Question: I'm trying to create a simple table with iTextSharp, so with C#. The goal is a table like this one:

The problem is that if I apply the rowspan as 2 on cell A, iTextSharp does not render the rowspanned cell, this means that the cell have the same height of cell B. Here's the code:
'''
PdfPTable corporateTable = new PdfPTable(2);
corporateTable.HeaderRows = 1;
corporateTable.TotalWidth = pdfWidth - 50;
PdfPCell vCell = new PdfPCell();
vCell.Border = Rectangle.BOX;
vCell.Rowspan = 2;
vCell.Phrase = new Phrase("A", new Font(fontLh, 7f, 1, BaseColor.BLACK));
corporateTable.CompleteRow();
corporateTable.AddCell(vCell);
PdfPCell vCellx = new PdfPCell();
vCellx.Phrase = new Phrase("B", new Font(fontLh, 7f, 1, BaseColor.BLACK));
vCellx.Colspan = 3;
corporateTable.AddCell(vCellx);
PdfPCell vCell1 = new PdfPCell();
vCell1.Phrase = new Phrase("C", new Font(fontValue, 7f, 0, BaseColor.BLACK));
corporateTable.AddCell(vCell1);
corporateTable.WriteSelectedRows(0, -1, 100f, 100f, writer.DirectContent);
document.Close();
'''
What's wrong? I'm using the latest version of the dll.
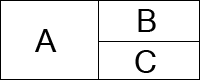
Answer: Well the basic answer is: it works! if you add two more cells, you will see that one cell (the one underneath A) is not filled.
But this is not what you expect (nor did I btw). To achive what you want use nested tables, that means:
- - - - - - -
search for itext rowspan, you will find multiple fully typed out examples.
hth
Mario